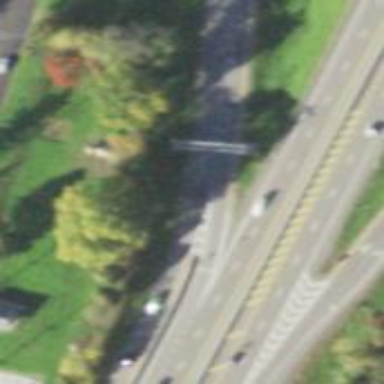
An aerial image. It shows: Primary link highway with asphalt surface.